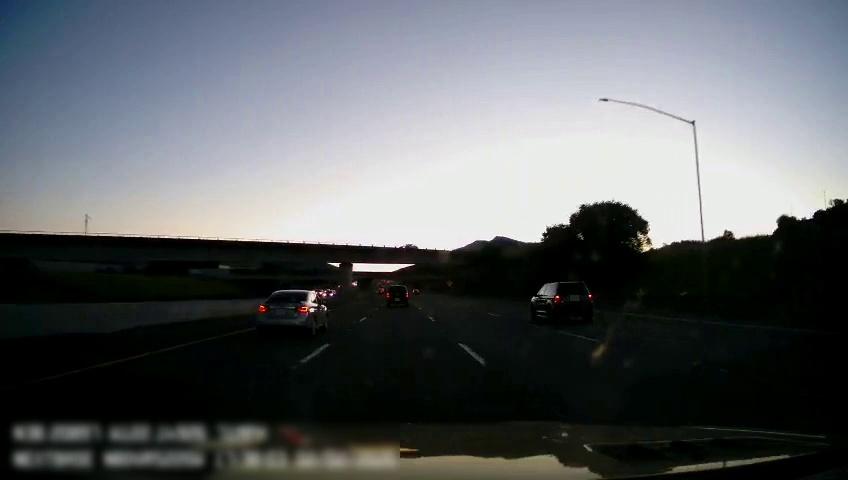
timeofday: Day
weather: Sunny
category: Drivable Space
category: Vehicles | SUV
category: Vehicles | SUV
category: Vehicles | Car
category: Vehicles | SUV
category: Vehicles | SUV
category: Lanes | Alternate Lane
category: Lanes | Current Lane
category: Lanes | Current Lane
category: Lanes | Alternate Lane
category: Lanes | Alternate Lane